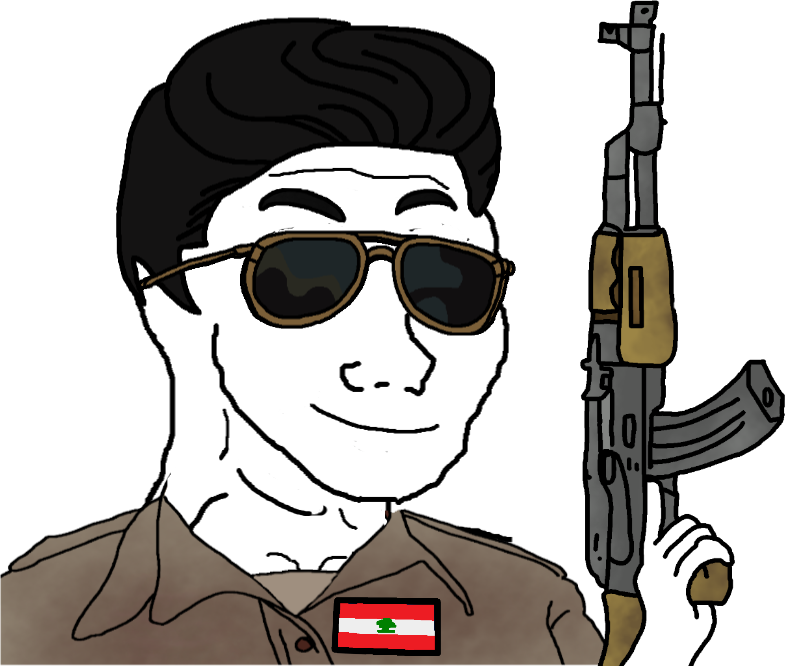
Label: 5_Smugjak